Field crop: tomato
Growth stage: 1
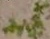
Species: portulaca